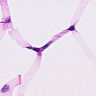
Metastatic tissue present: no